Field crop: maize
Growth stage: 2
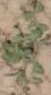
Species: convolvulus